Question: The code below creates a window with two QTableViews placed side-by-side:

The left-side TableView is linked to 'QAbstractTableModel'. And according to a logic defined in 'Model.data()' the tableView's items are positioned vertically.
The right-side TableView is linked to a 'QSortFilterProxyModel'. And I want to use it to change the vertical TableView items placement to horizontal.
Please post your suggestions on how that could be achieved. It's OK if the solution on changing the item's orientation wouldn't require ProxyModel... as long as it works!
# SOURCE CODE POSTED LATER.
'''
from PyQt4.QtCore import *
from PyQt4.QtGui import *
import sys
class Model(QAbstractTableModel):
def __init__(self, parent=None, *args):
QAbstractTableModel.__init__(self, parent, *args)
self.items = ['Row0_Column0','Row0_Column1','Row0_Column2']
def rowCount(self, parent):
return len(self.items)
def columnCount(self, parent):
return 1
def data(self, index, role):
if not index.isValid(): return QVariant()
elif role != Qt.DisplayRole:
return QVariant()
row=index.row()
if row<len(self.items):
return QVariant(self.items[row])
else:
return QVariant()
class Proxy(QSortFilterProxyModel):
def __init__(self):
super(Proxy, self).__init__()
def rowCount(self, parent):
return 1
def columnCount(self, parent):
sourceModel=self.sourceModel()
return len(sourceModel.items)
def filterAcceptsRow(self, row, parent):
sourceModel=self.sourceModel()
sourceModelIndex=sourceModel.index(row, 0, QModelIndex())
sourceModelIndexName=sourceModel.data(sourceModelIndex, Qt.DisplayRole).toString()
return True
class MyWindow(QWidget):
def __init__(self, *args):
QWidget.__init__(self, *args)
tablemodel=Model(self)
proxy=Proxy()
proxy.setSourceModel(tablemodel)
tableviewA=QTableView()
tableviewA.setModel(tablemodel)
tableviewB=QTableView()
tableviewB.setModel(proxy)
layout = QHBoxLayout(self)
layout.addWidget(tableviewA)
layout.addWidget(tableviewB)
self.setLayout(layout)
def test(self, arg):
print arg
if __name__ == "__main__":
app = QApplication(sys.argv)
w = MyWindow()
w.show()
sys.exit(app.exec_())
'''
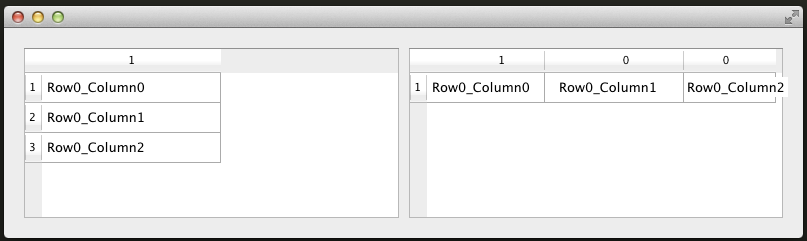
Answer: An interesting assignment...
'''
class Model2(QAbstractTableModel):
def __init__(self, model, parent=None):
self.model = model
QAbstractTableModel.__init__(self, parent)
def rowCount(self):
return self.model.columnCount()
def columnCount(self):
return self.model.rowCount()
def data(self, a, b):
return self.model.data(b, a)
'''